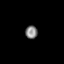
Tissue: prostate
Cell type: Myeloid cells
Senescence score: 0.7612
Nuclear area (px): 152
Mean DAPI intensity: 135.099